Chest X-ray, AP view. Patient: 63 years old, sex M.
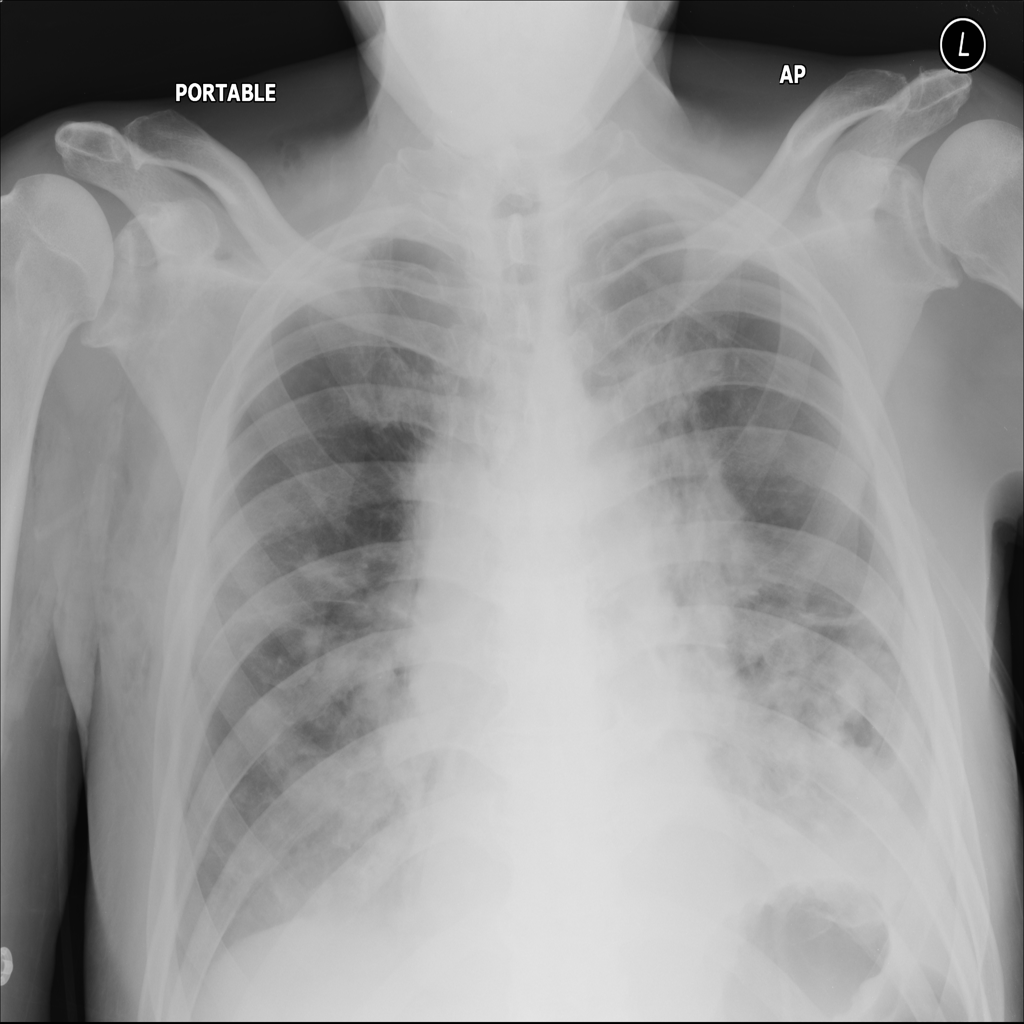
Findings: Consolidation, Nodule